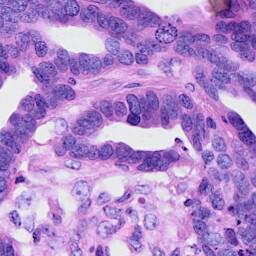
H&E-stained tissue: Ovarian